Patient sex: M
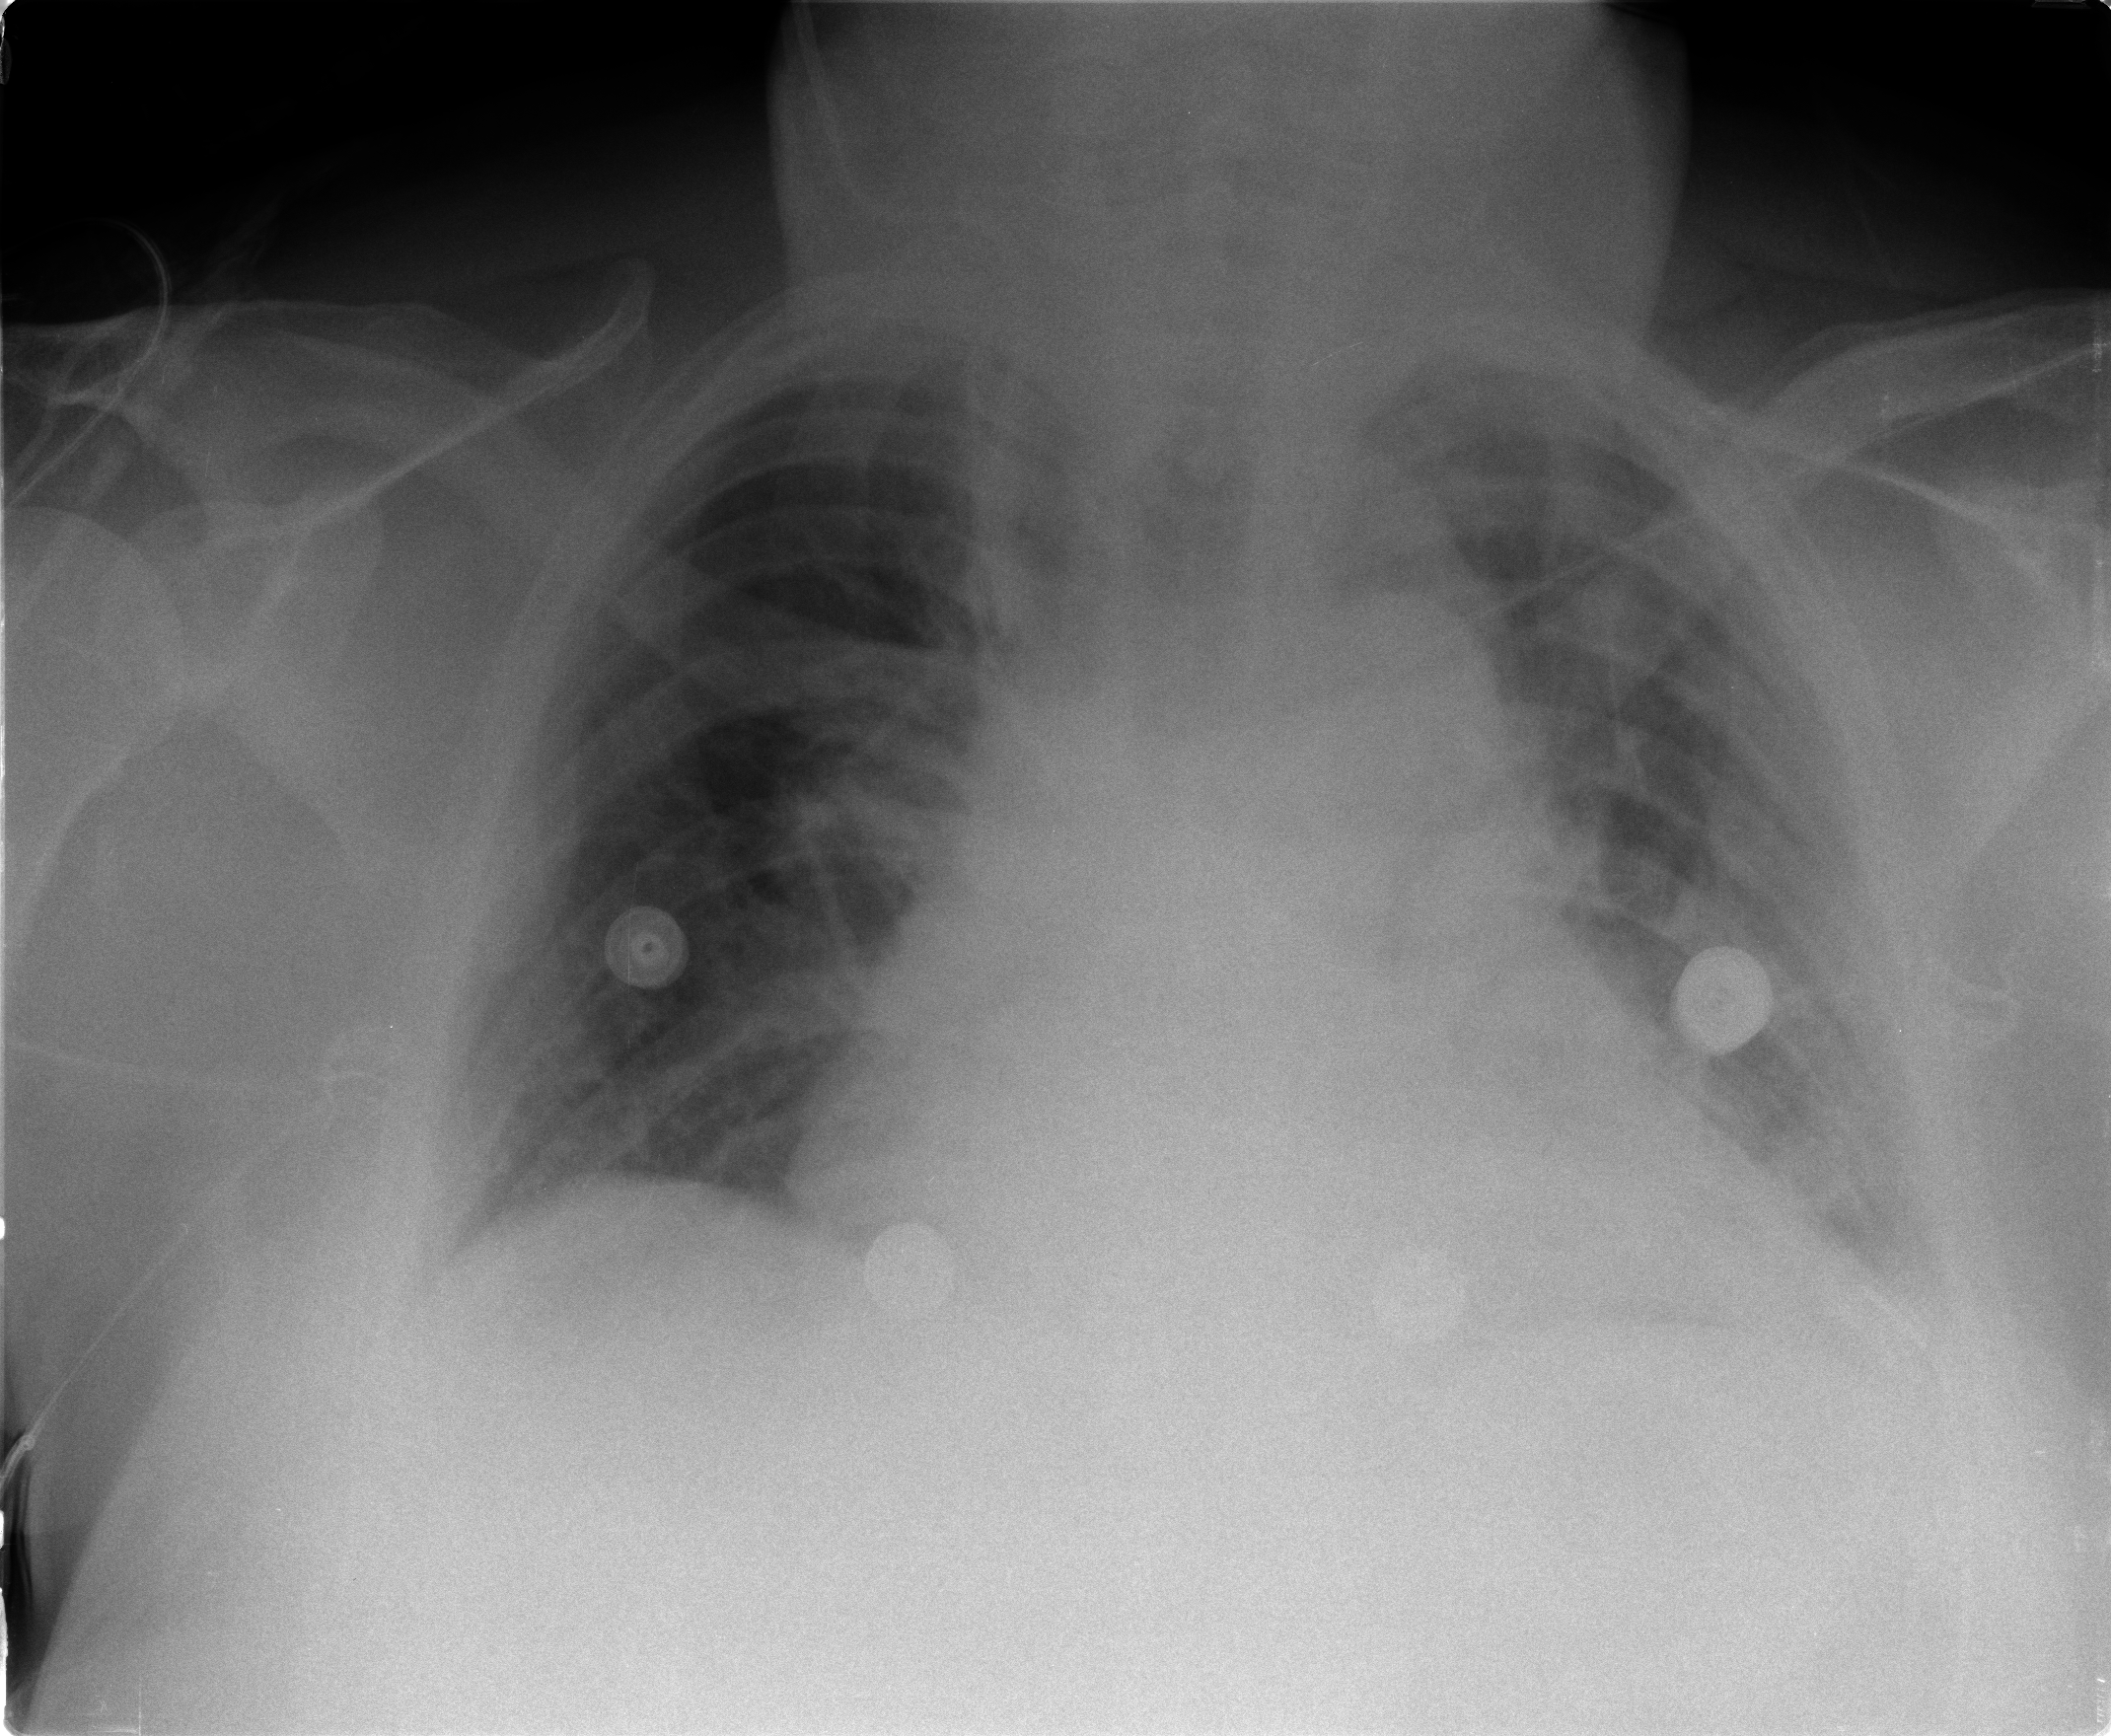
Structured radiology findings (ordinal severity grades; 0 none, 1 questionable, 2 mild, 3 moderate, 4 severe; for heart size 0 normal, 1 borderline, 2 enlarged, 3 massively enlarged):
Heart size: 2
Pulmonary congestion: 2
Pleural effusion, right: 0
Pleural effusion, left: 1
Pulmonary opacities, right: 0
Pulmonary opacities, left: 1
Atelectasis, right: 2
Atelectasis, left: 2